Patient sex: F
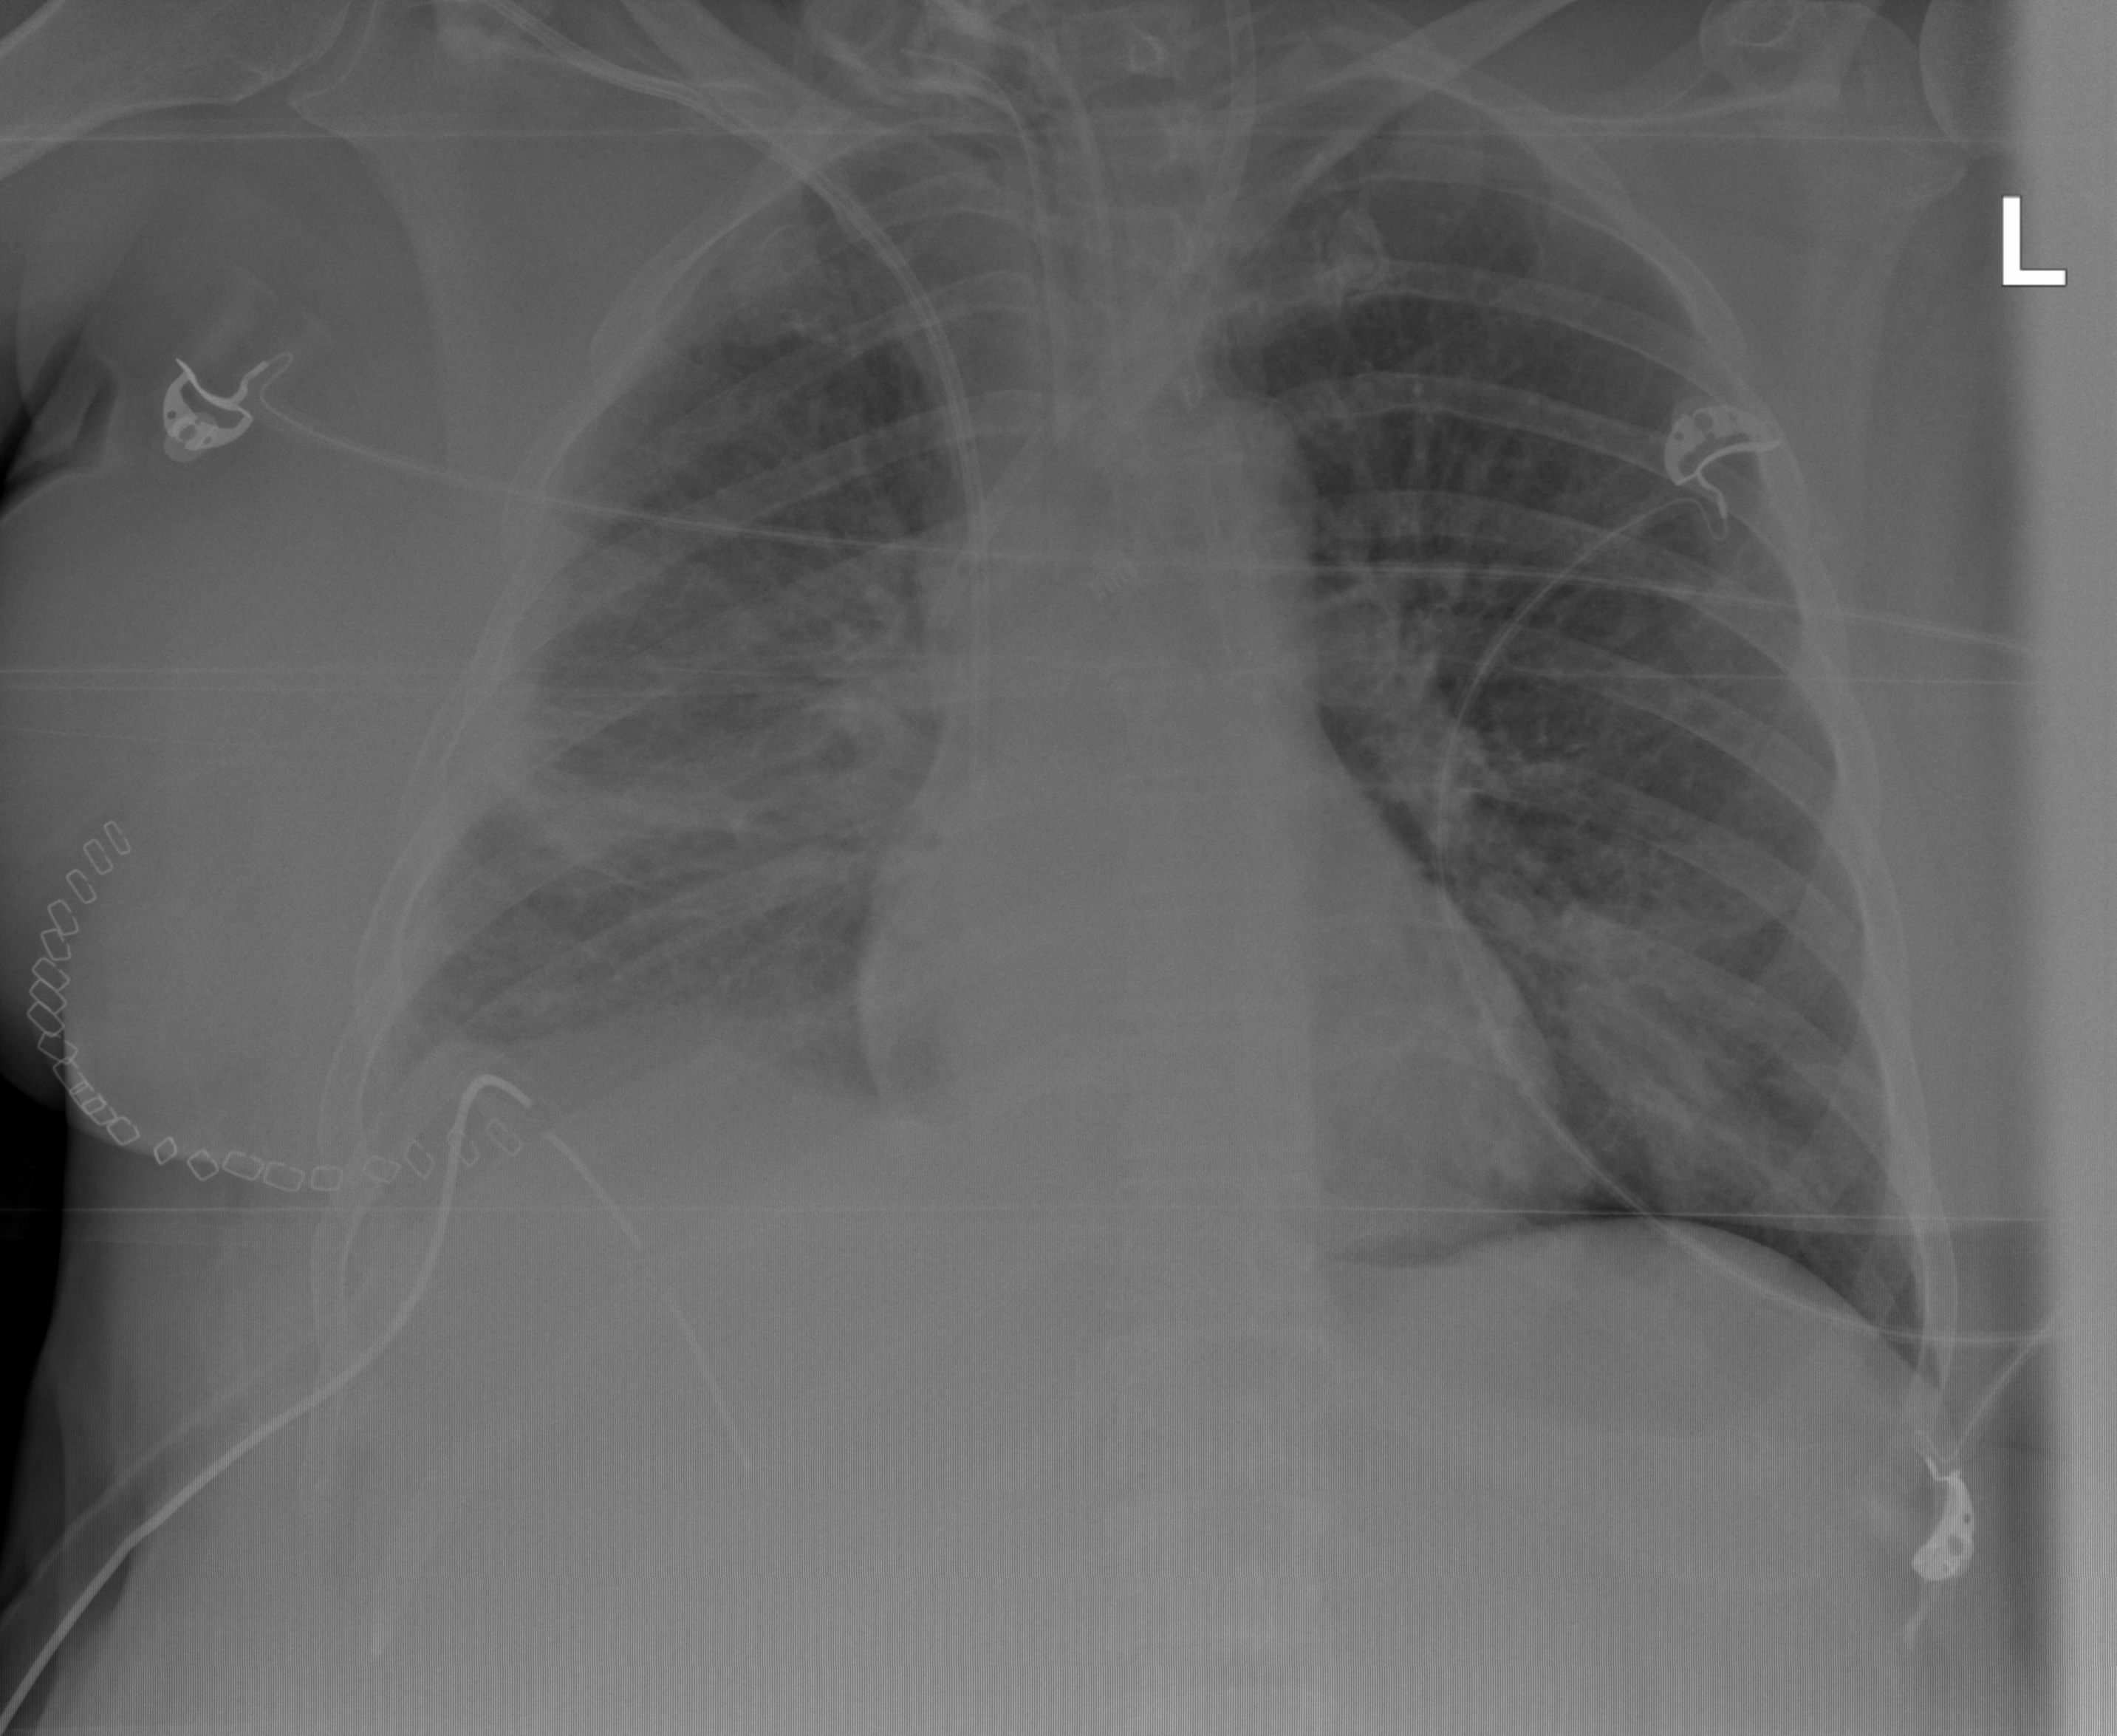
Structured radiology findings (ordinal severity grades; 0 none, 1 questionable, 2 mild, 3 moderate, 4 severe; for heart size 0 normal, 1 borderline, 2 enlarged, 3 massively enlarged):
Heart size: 0
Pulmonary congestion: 2
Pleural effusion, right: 2
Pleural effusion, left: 0
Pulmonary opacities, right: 3
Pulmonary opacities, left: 1
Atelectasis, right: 3
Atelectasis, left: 1